Question: I ran my app twice (in the VS ide). The first time it took 33seconds. I decommented obj.save which calls a lot of code and it took 87seconds. Thats some slow serialization code! I suspect two problems. The first is i do the below
'''
template<class T> void Save_IntX(ostream& o, T v){ o.write((char*)&v,sizeof(T)); }
'''
I call this templates hundreds of thousands of times (well maybe not that much). Does each .write() use a lock that may be slowing it down? maybe i can use a memory steam which doesnt require a lock and dump that instead? Which ostream may i use that doesnt lock and perhaps depends that its only used in a single thread?
The other suspected problem is i use dynamic_cast a lot. But i am unsure if i can work around this.
Here is a quick profiling session after converting it to use fopen instead of ostream. I wonder why i dont see the majority of my functions in this list but as you can see write is still taking the longest. Note: i just realize my output file is half a gig. oops. Maybe that is why.

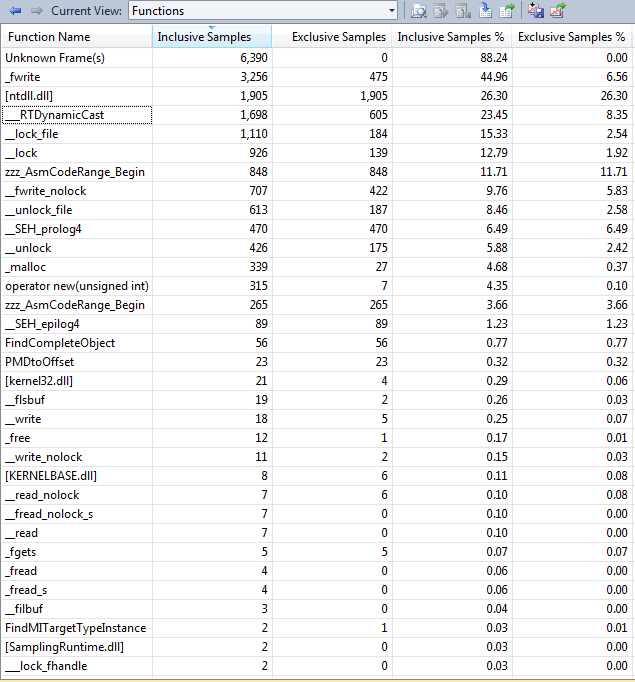
Answer: I'm glad you got it figured out, but the next time you do profiling, you might want to consider a few points:
- The VS profiler in sampling mode does not sample during I/O or any other time your program is blocked, so it's only really useful for CPU-bound profiling. For example, if it says a routine has 80% inclusive time, but the app is actually computing only 10% of the time, that 80% is really only 8%. Because of this, for any non-CPU-bound work, you need to use the profiler's instrumentation mode.- Assuming you did that, of all those columns of data, the one that matters is "Inclusive %", because that is the routine's true cost, in the sense that if it could be avoided, that is how much the overall time would be reduced.- Of all those rows of data, the ones likely to matter are the ones containing your routines, because your routines are the only ones you can do anything about. It looks like "Unknown Frames" are maybe your code, if your code is compiled without debugging info. In general, it's a good idea to profile with debugging info, make it fast, and then remove the debugging info.